Question: In my app I have the following JSON structure:

So to clarify, I have a 'parent' array and then inside that, child arrays (brands) which then contain products. This array is then attached to the '$scope' like so: '$scope.notebooks = data;'
The above just prints out one object because that's all Angular it can see, so how do you access child arrays in ng-repeat to then do a repeat for the selected child-array?
I will then be creating a filter which allows you to toggle/view the products for the brand that you've chosen.
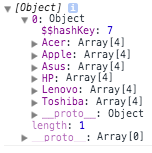
Answer: You simply place an ng-repeat inside the parent ng-repeat. <URL>.
'''
<input type="text" ng-model="search">
<ul ng-repeat="brand in laptops">
<li ng-repeat="laptop in brand | filter:search">
<span ng-bind="laptop"></span>
</li>
</ul>
'''